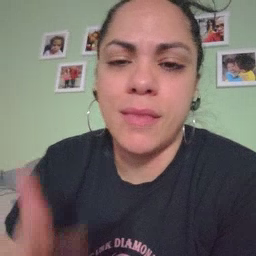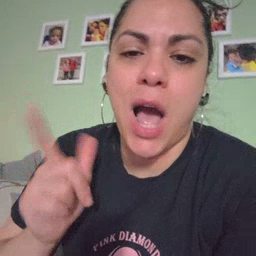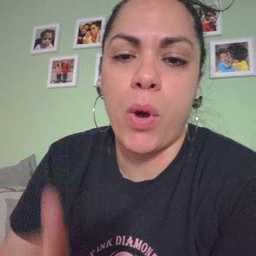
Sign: cowboy